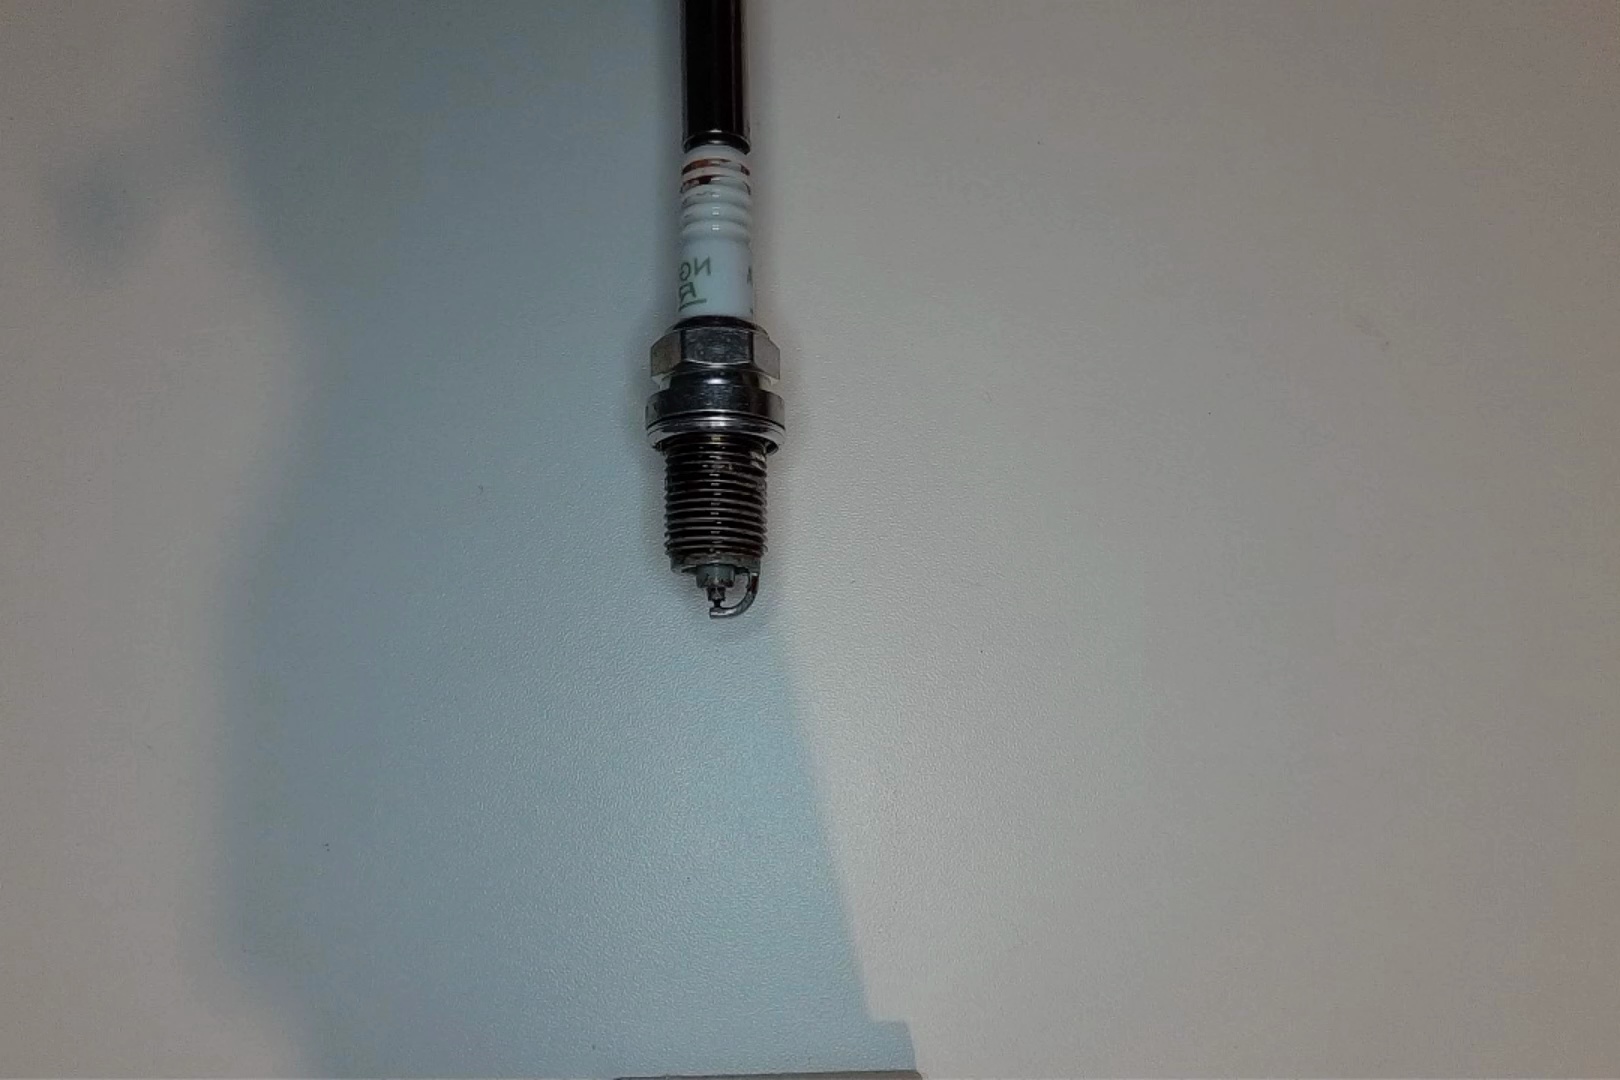
Label: anomaly